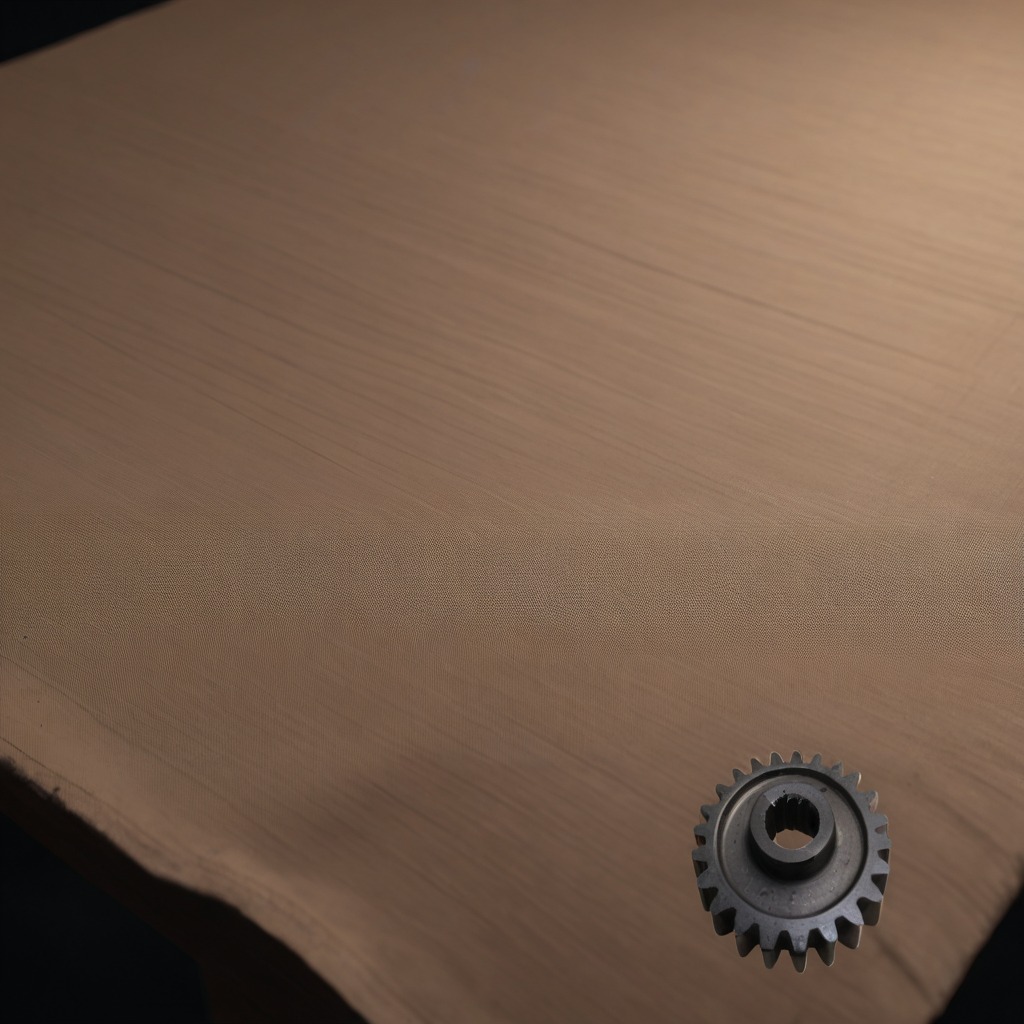
A steel gear with teeth is lying on a wooden table.